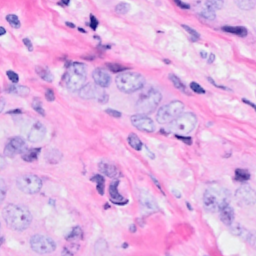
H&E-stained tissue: Breast